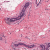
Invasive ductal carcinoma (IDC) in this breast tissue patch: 0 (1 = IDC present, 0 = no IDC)